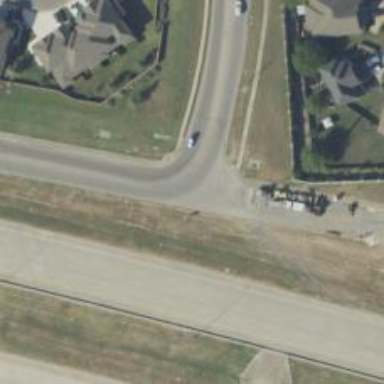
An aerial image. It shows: Service road with frontage road.